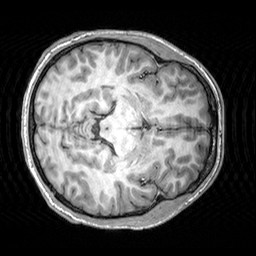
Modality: T1w
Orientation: axial
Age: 19
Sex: male
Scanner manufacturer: siemens
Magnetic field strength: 3 T
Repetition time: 2.3 s
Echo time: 0.00303 s